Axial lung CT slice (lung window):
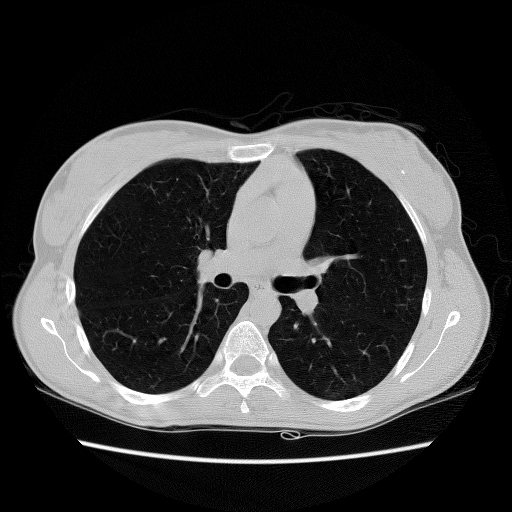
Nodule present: no